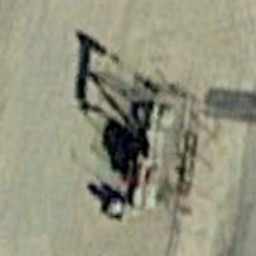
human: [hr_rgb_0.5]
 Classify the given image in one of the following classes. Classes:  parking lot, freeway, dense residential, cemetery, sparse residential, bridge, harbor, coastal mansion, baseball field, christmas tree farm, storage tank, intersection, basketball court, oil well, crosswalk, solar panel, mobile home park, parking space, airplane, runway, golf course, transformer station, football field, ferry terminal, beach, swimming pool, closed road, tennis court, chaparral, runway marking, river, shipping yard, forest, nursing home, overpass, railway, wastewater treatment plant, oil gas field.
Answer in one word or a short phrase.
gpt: oil well